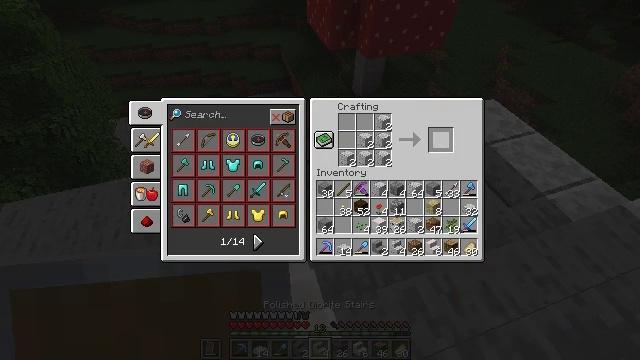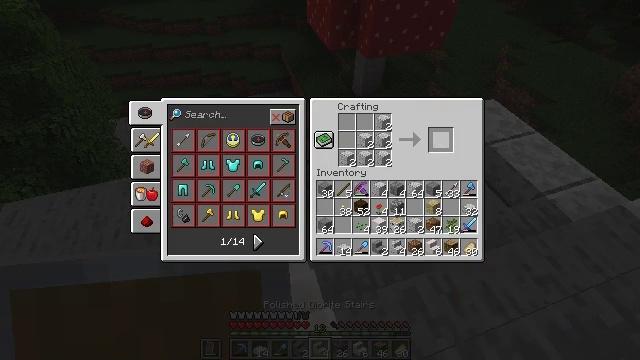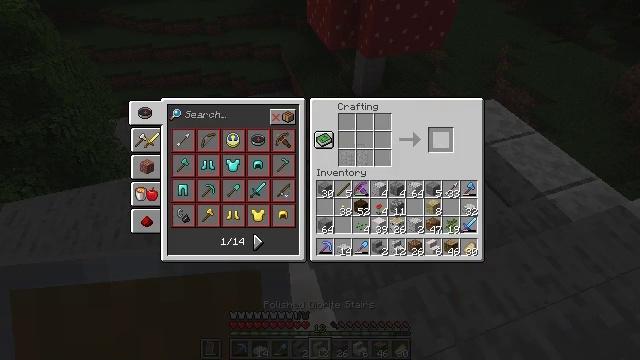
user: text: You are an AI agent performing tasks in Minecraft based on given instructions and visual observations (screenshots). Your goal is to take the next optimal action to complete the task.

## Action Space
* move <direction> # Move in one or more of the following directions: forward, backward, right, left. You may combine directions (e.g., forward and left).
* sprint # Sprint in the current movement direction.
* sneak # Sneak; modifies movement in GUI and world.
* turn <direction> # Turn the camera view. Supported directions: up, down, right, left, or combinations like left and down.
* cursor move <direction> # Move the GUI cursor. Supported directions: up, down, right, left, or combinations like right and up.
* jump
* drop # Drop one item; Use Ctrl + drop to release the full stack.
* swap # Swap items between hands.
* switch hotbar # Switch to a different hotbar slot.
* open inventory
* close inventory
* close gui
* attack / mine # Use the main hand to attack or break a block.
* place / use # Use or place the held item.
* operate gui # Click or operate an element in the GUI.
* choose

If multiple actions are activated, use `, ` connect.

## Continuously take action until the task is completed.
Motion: motion action
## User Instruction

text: Put polished diorite in the crafting table to make polished diorite stairs.
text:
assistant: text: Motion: sneak
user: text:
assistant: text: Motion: sneak
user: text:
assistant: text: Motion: no_op